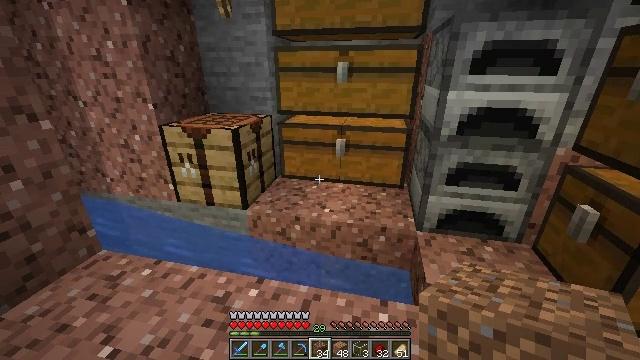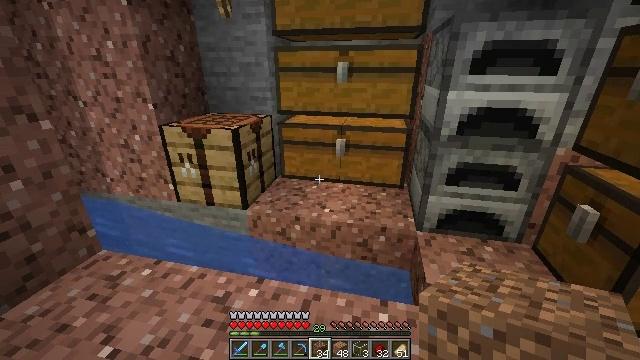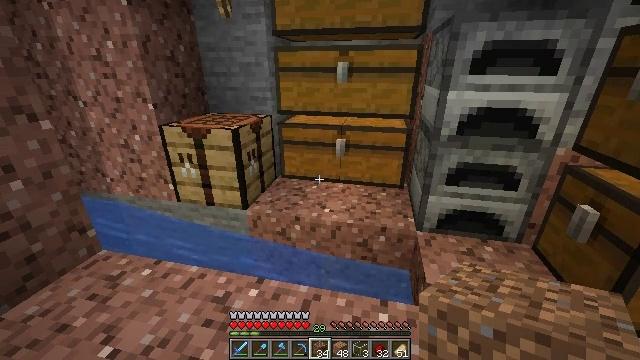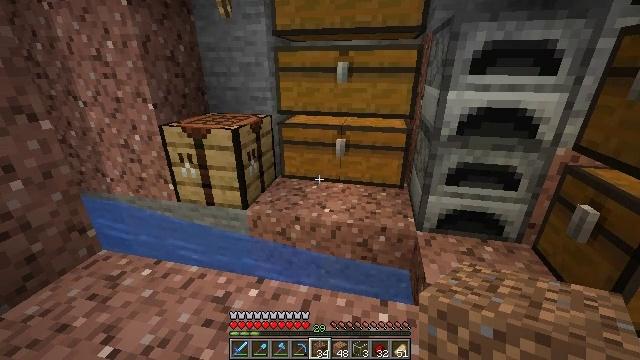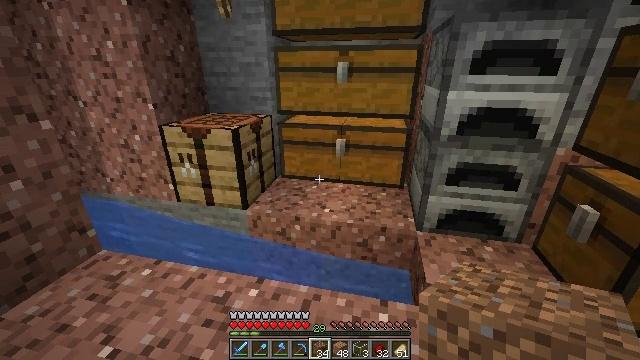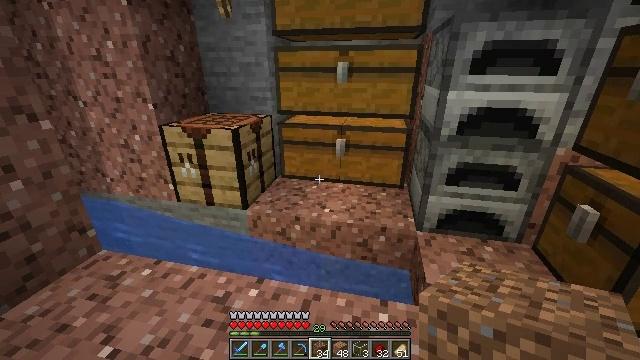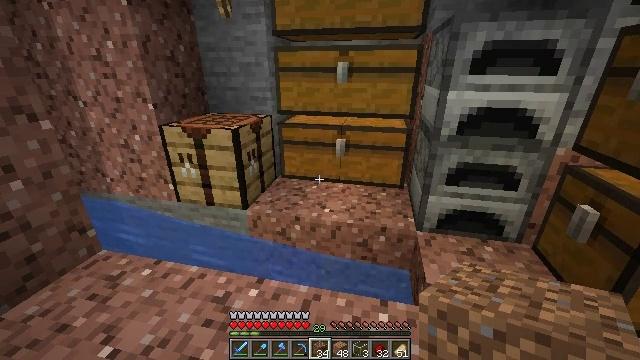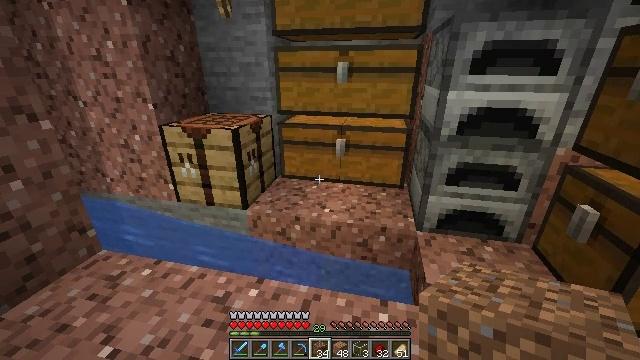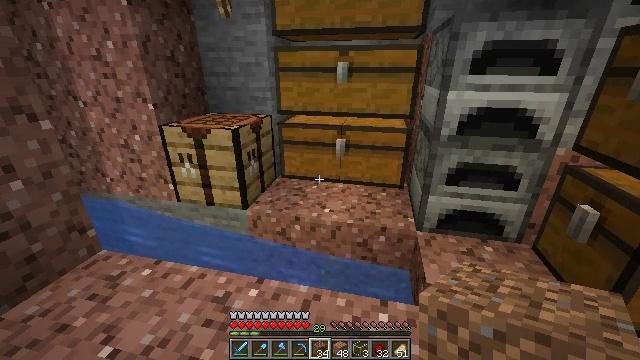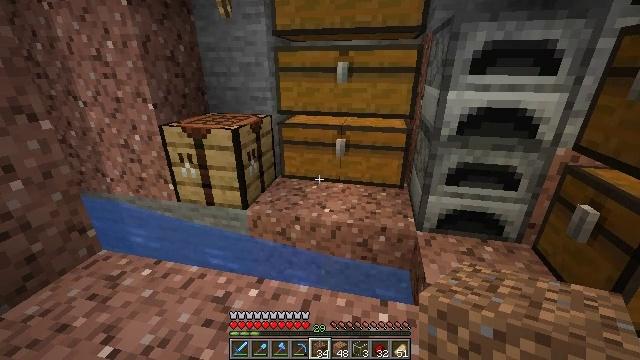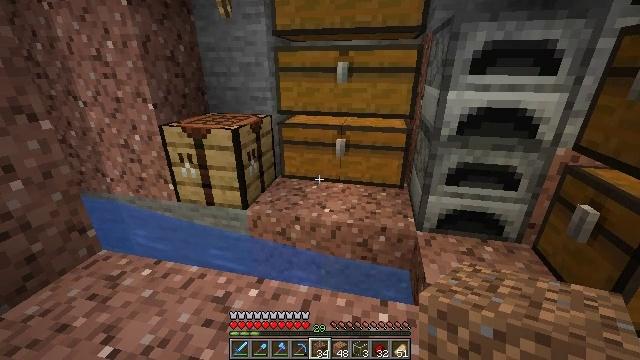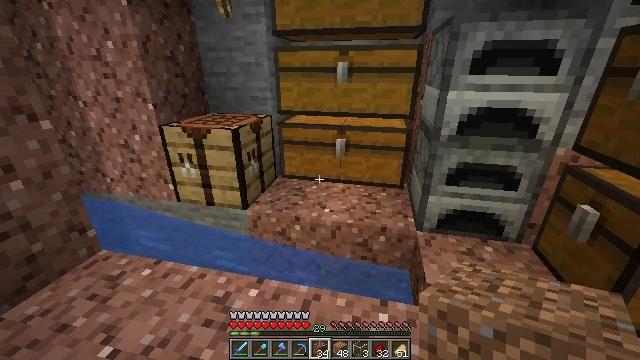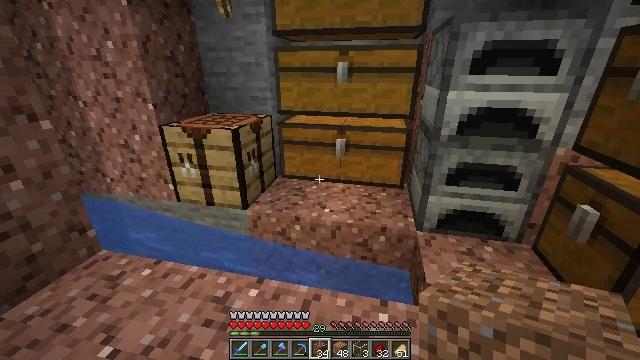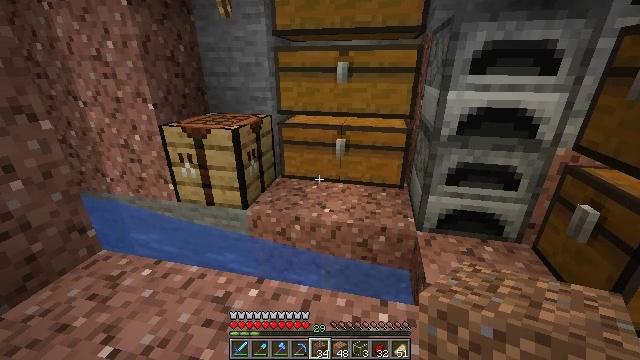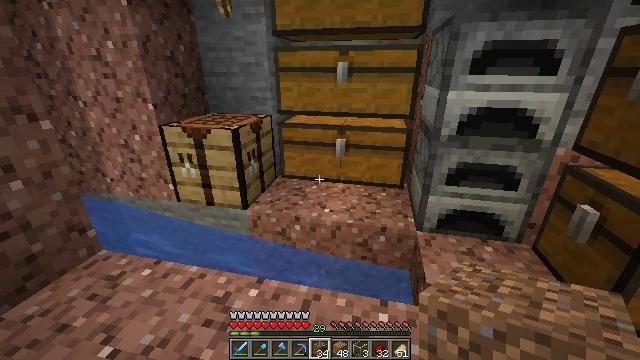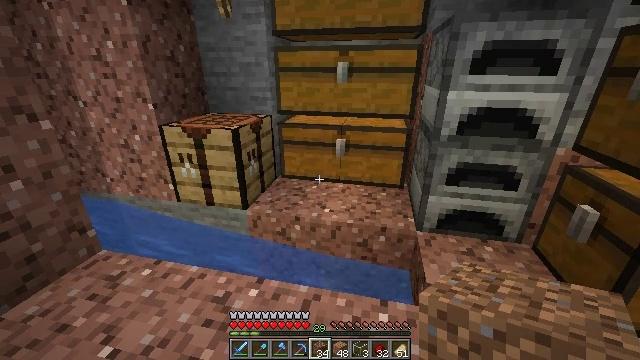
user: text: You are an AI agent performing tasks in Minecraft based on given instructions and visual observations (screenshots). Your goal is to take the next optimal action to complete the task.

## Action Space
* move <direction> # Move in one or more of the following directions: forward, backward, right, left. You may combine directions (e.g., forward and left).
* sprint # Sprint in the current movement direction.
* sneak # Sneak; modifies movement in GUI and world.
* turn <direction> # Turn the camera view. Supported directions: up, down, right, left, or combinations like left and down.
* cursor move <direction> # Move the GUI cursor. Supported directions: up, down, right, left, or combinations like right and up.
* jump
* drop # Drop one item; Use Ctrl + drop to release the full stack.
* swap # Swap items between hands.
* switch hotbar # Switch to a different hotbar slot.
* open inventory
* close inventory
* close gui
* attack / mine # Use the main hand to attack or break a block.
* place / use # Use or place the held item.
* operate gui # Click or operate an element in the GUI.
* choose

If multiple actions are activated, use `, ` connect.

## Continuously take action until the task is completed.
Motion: motion action
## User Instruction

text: Get a golden helmet by crafting.
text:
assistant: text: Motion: no_op
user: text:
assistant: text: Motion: no_op
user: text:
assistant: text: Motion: no_op
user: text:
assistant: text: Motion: no_op
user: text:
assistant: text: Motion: no_op
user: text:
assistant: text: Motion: no_op
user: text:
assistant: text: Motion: no_op
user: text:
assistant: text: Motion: no_op
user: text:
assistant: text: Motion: no_op
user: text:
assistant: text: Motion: no_op
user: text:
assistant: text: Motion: no_op
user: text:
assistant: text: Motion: no_op
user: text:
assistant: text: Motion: no_op
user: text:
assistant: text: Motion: no_op
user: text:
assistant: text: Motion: no_op
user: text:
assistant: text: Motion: no_op
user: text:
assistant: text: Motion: no_op
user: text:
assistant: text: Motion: no_op
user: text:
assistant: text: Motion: no_op
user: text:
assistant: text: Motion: no_op
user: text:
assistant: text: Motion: no_op
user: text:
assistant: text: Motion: no_op
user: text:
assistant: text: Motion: no_op
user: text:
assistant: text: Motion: turn left
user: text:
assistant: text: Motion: turn left
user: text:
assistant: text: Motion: turn left
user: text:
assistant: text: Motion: turn left
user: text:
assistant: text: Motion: turn left and down
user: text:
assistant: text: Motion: turn left
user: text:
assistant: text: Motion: turn left